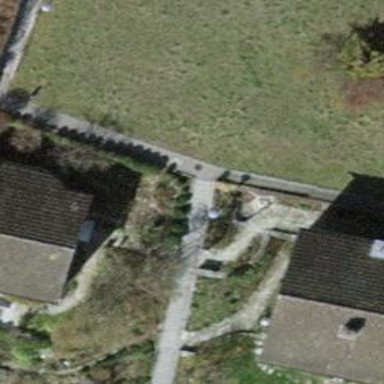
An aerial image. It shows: Steps on sett surface road.